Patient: sex M, age 65
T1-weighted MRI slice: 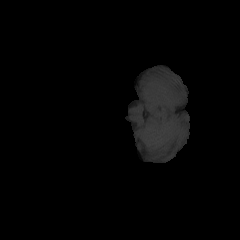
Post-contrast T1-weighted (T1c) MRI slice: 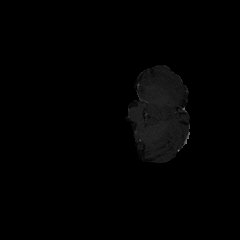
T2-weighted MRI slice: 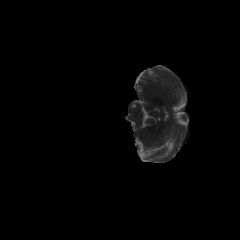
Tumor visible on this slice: no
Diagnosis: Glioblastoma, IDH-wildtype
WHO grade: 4